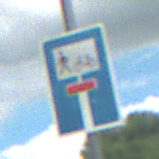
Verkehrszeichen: SackgasseRadverkehrFussgaengerDurchlaessig
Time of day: Midday
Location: Outdoor (Nature)
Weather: PartlyCloudy
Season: NotSpecified
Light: Natural